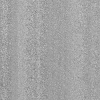
Atmospheric dust classification: dusty